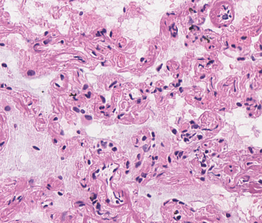
Tumor epithelial tissue: no
Tumor-associated stroma tissue: no
Normal tissue: yes